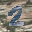
Label: 2